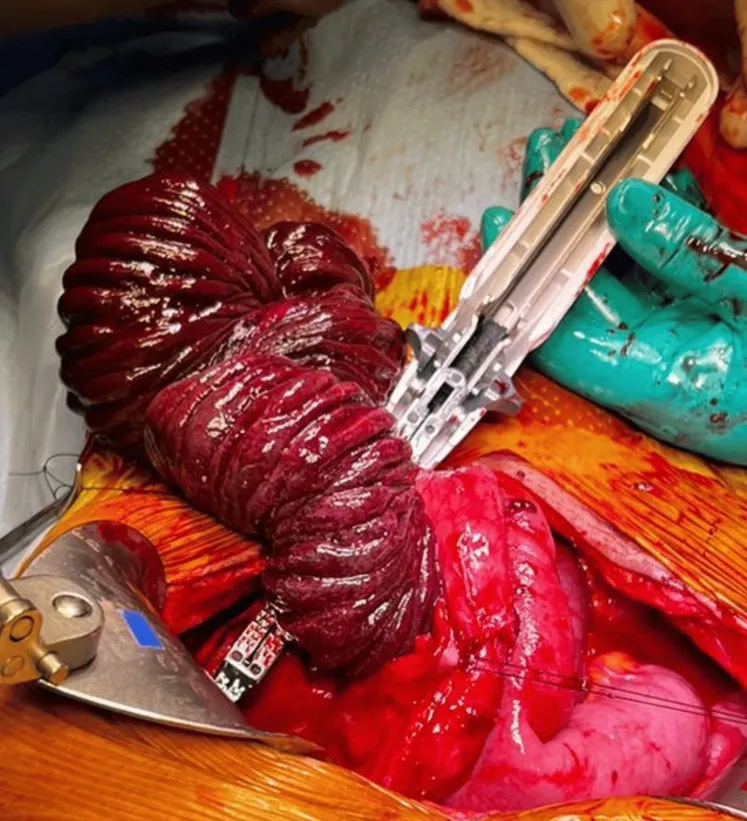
Efferent loop. . Middle jejunum with a necrotic appearance.
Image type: medical_photograph (other_medical_photograph)